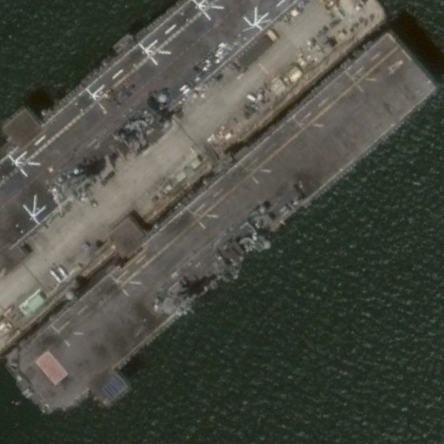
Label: Wasp-class_assault_ship